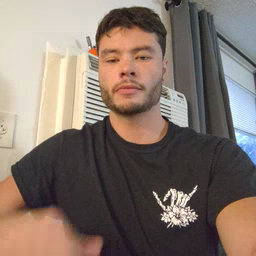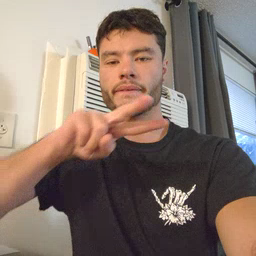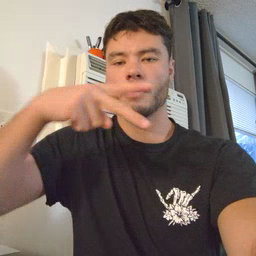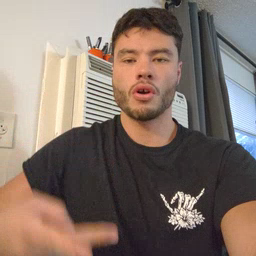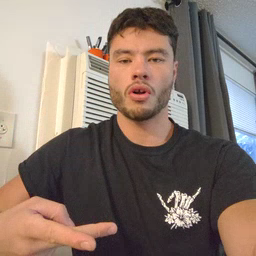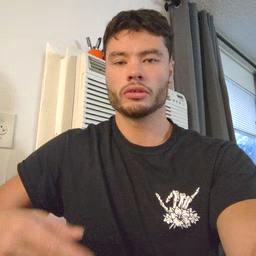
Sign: fall